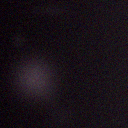
Screen state: off